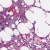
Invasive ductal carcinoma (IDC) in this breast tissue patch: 1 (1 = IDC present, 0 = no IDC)